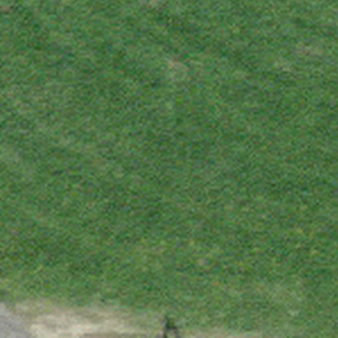
Label: other